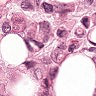
Metastatic tissue present: yes